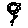
Label: flower